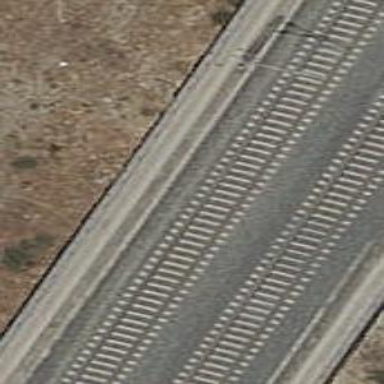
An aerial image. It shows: Bridge with electrified railway tracks featuring contact line.